Field crop: tomato
Growth stage: 1
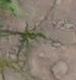
Species: cyperus